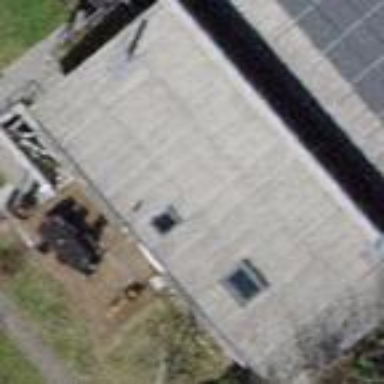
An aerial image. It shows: Terrace building.